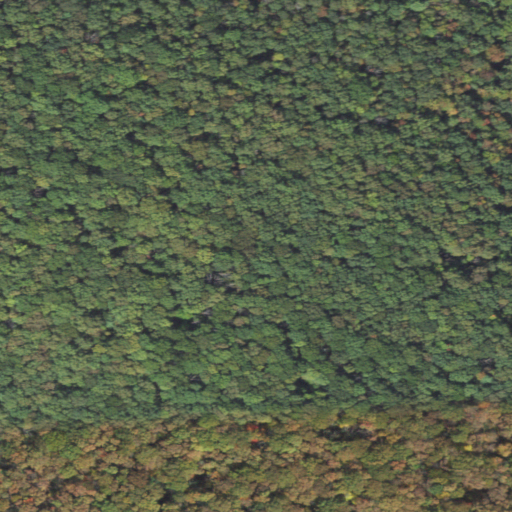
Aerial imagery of ridge(s) in Pennsylvania named Jake Shanty Ridge containing deciduous forest, mixed forest, and open development